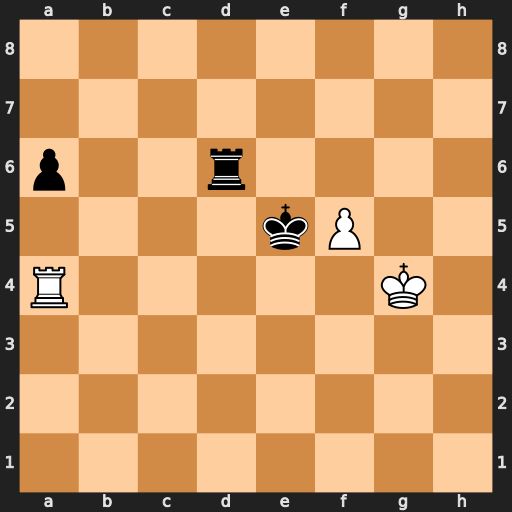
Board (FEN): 8/8/p2r4/4kP2/R5K1/8/8/8
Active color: w
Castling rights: -
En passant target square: -
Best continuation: Kg5 Rd1 Ra5+ Kd6 Kf6